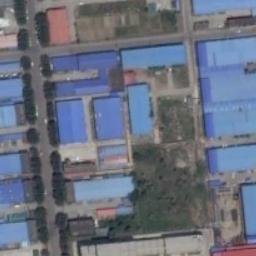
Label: industrial_area